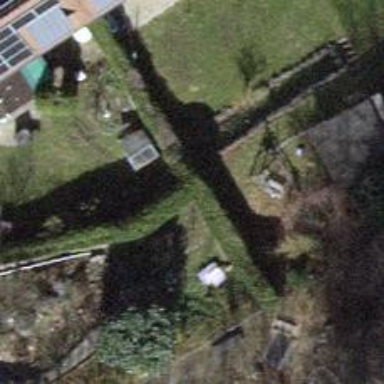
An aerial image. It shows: Hedge acting as barrier.